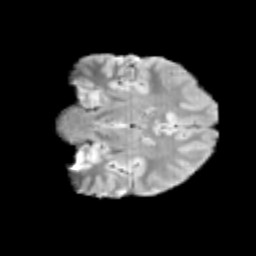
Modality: T2w
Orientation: coronal
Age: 13
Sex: male
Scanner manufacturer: siemens
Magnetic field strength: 3 T
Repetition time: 3.8 s
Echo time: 0.07 s